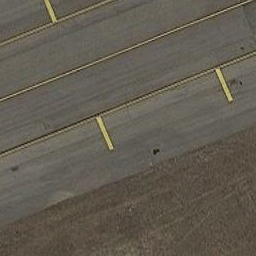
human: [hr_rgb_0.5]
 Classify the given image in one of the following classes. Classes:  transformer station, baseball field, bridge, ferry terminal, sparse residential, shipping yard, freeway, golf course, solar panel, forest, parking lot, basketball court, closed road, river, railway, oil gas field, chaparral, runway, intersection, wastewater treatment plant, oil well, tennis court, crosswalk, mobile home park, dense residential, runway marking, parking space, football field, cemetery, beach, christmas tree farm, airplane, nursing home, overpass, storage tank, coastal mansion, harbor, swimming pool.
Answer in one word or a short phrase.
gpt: runway marking